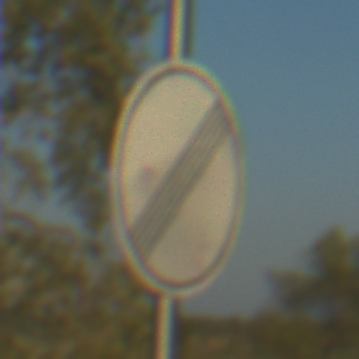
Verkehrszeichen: EndeSaemtlicherBegrenzungen
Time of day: SunriseSunset
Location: Outdoor (RoadRail)
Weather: Clear
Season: NotSpecified
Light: Natural